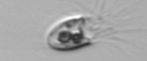
Label: Balanion